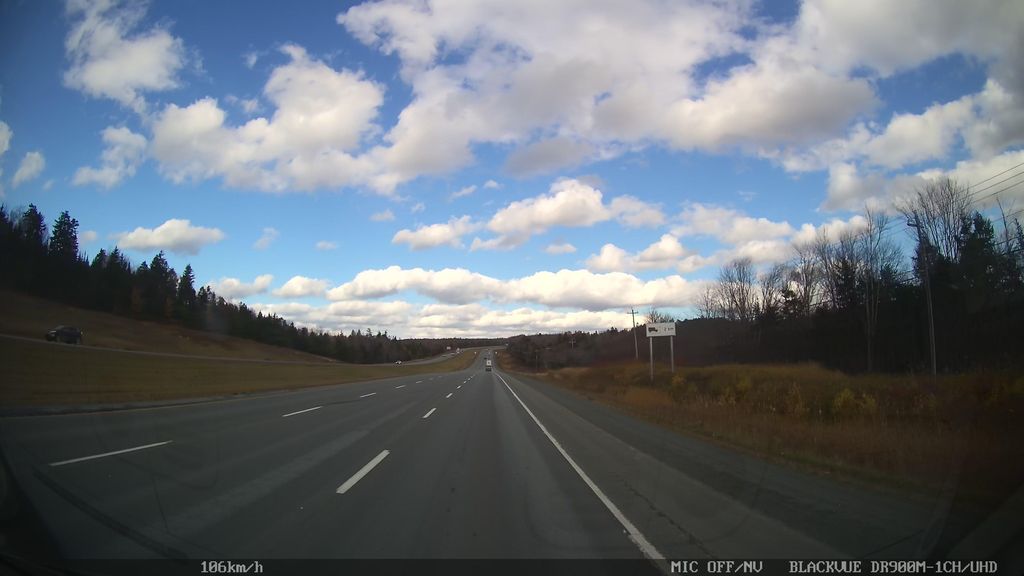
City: halifax